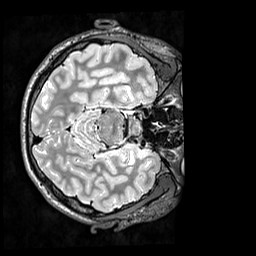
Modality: T2w
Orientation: axial
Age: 24
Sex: male
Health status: healthy
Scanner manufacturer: siemens
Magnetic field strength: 3 T
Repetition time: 3.2 s
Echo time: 0.568 s